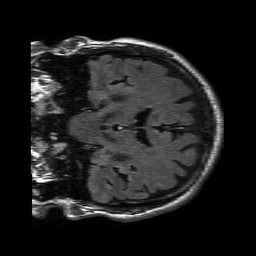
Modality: FLAIR
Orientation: coronal
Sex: male
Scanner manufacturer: philips
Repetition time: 11 s
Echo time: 0.125 s